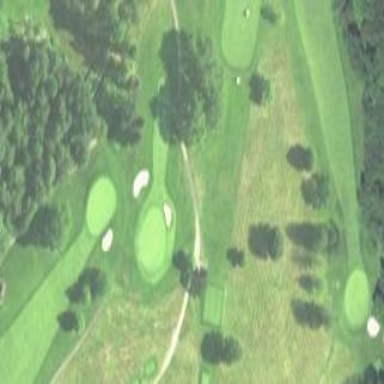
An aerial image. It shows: Blue tee at the golf course.